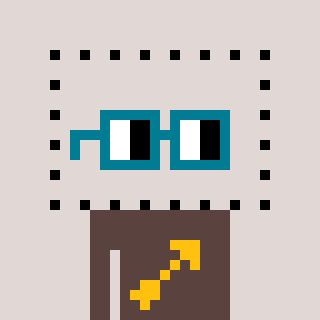
a pixel art character with square dark green glasses, a void-shaped head and a darkbrown-colored body on a warm background